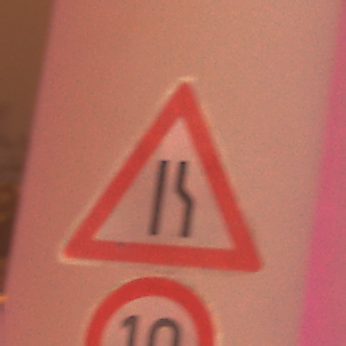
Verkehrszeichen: EinseitigVerengteFahrbahnRechts
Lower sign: Geschwindigkeit10
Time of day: Night
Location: Outdoor (Urban)
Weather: Overcast
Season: Winter
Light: Artificial